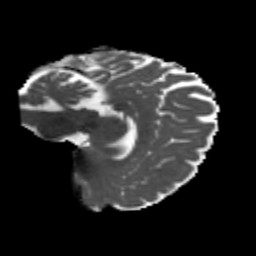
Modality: MD
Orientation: sagittal
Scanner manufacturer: siemens
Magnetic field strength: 3 T
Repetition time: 4.16 s
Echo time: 0.0806 s